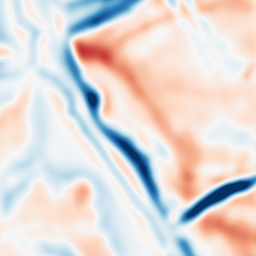
Category: multiscale
Decomposition family: dog
Decomposition parameters: sigma_low: 5
sigma_high: 10
Upsampling method: quartic
Upsampling parameters: scale: 8
Upsampling scale: 8